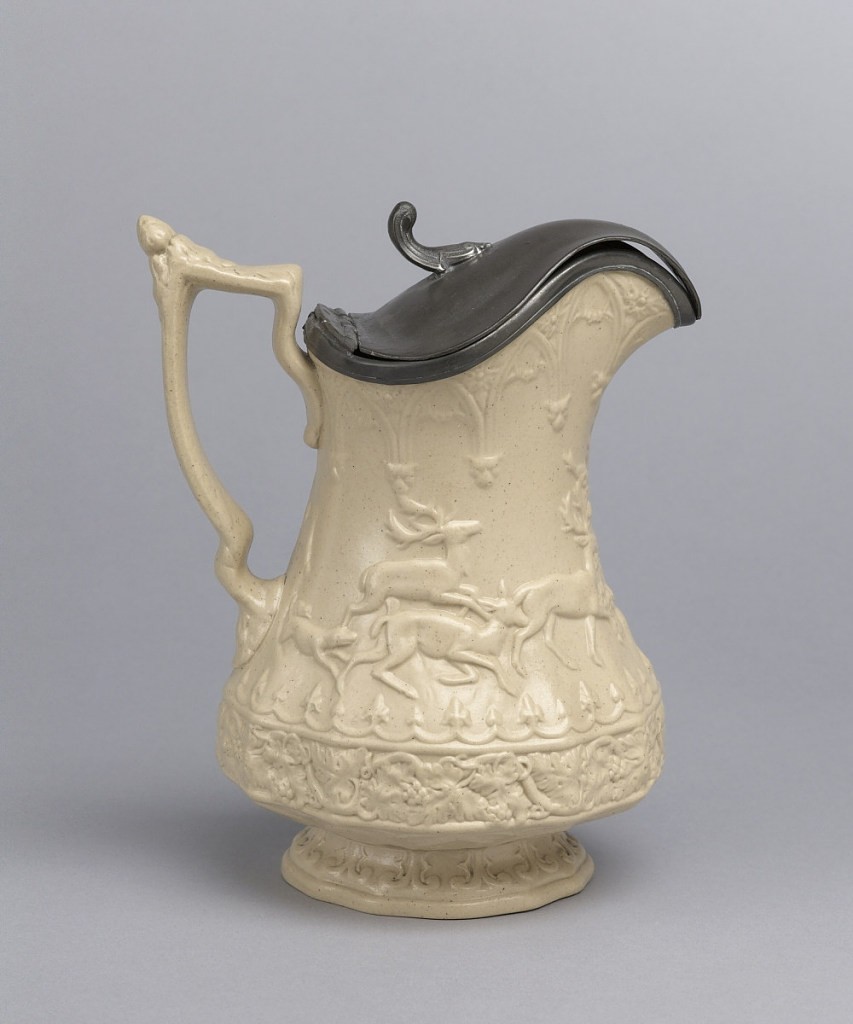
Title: Jug
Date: ca. 1840
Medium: Glazed stoneware, pewter
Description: Buff-colored body; hinged pewter lid, decorated with stags.